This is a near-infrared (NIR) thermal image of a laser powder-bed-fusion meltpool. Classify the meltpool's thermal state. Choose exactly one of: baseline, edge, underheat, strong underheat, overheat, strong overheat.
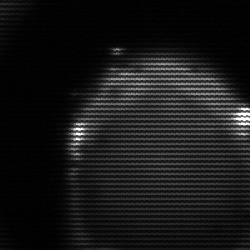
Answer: edge